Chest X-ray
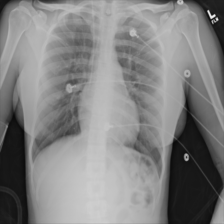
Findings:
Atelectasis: negative
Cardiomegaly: negative
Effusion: negative
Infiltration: negative
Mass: negative
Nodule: negative
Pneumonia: negative
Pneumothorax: negative
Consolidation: negative
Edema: negative
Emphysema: negative
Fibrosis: negative
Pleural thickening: negative
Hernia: negative